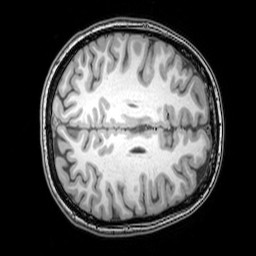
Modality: T1w
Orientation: axial
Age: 21
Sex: female
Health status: healthy
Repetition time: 0.081 s
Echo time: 0.037 s